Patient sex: M
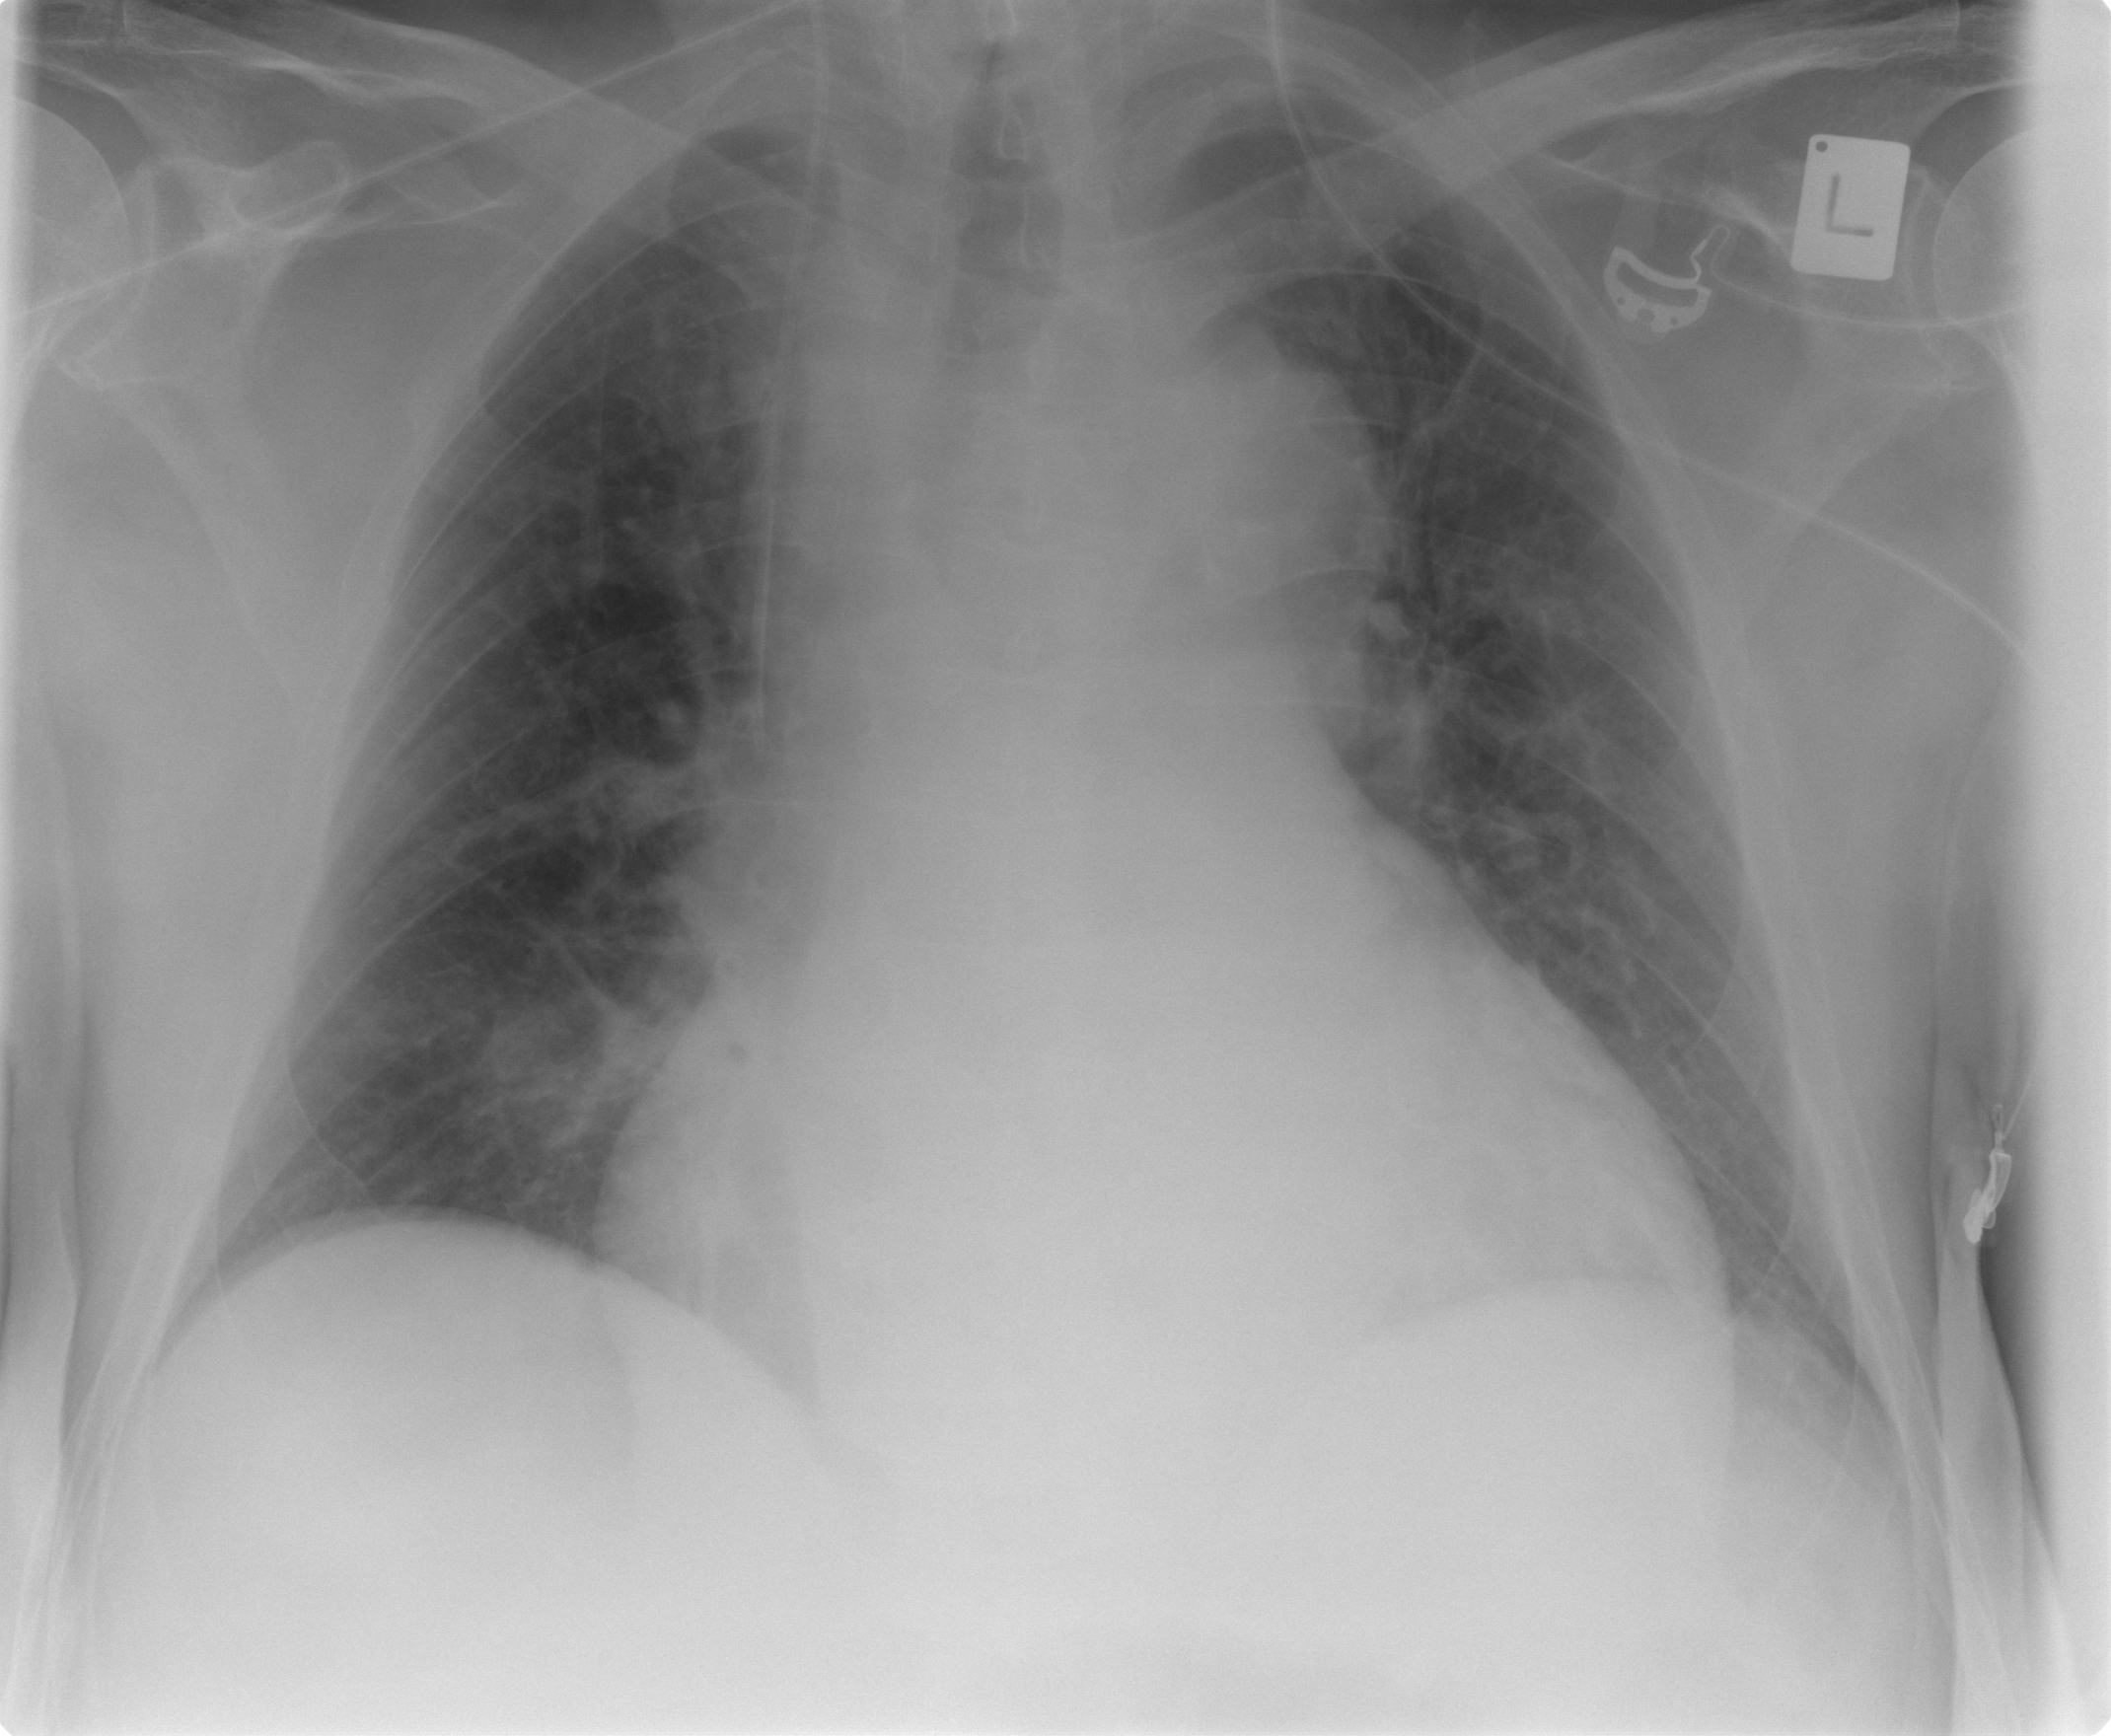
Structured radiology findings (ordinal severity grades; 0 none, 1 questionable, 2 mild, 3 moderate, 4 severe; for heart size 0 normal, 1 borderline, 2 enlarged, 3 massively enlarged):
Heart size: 2
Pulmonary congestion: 2
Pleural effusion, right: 0
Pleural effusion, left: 0
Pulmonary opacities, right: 0
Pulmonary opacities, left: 0
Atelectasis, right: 0
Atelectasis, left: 0